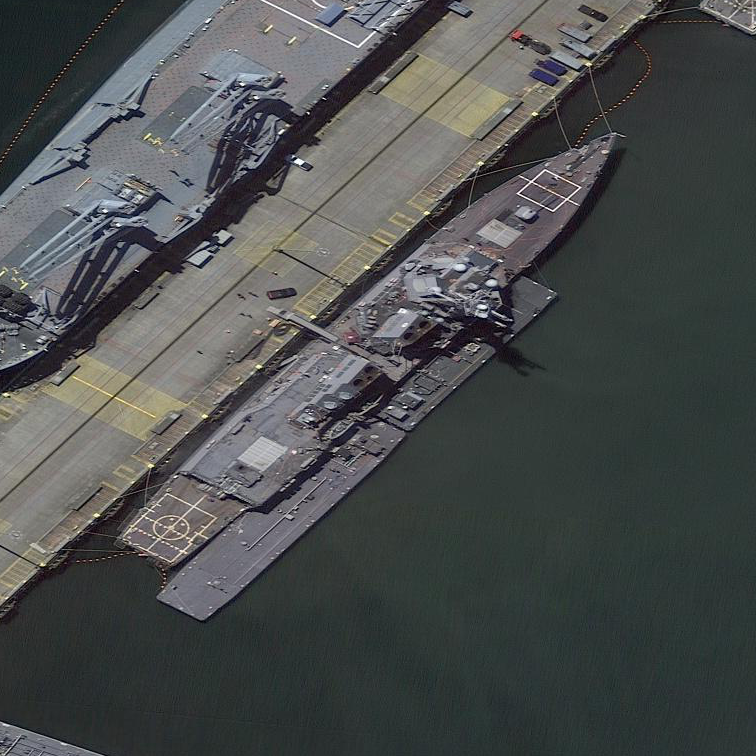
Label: destroyer